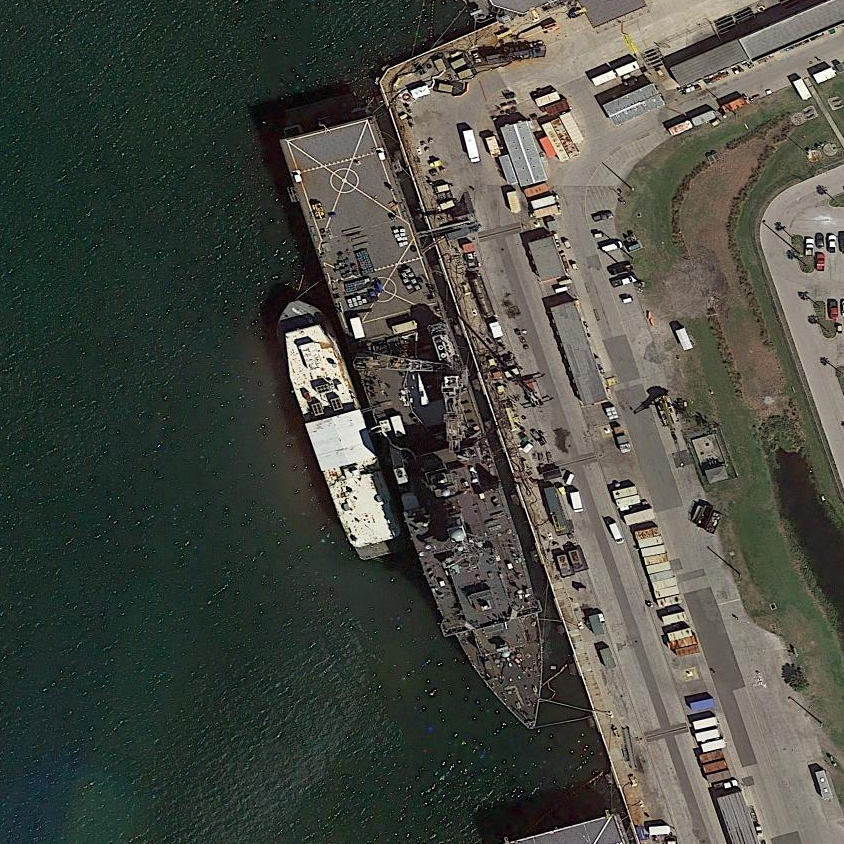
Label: combat